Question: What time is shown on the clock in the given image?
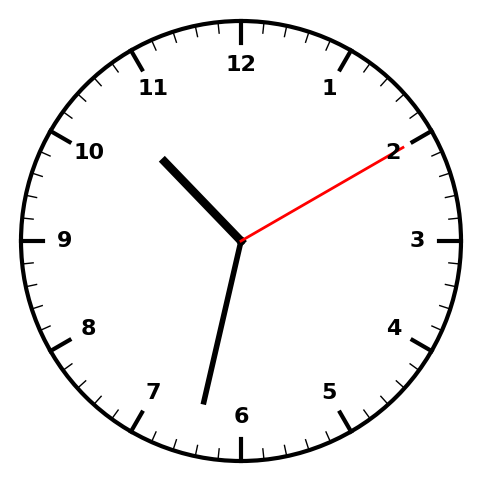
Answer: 10:32:10